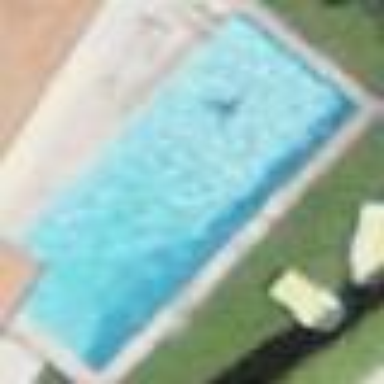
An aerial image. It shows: Swimming pool located in leisure land.